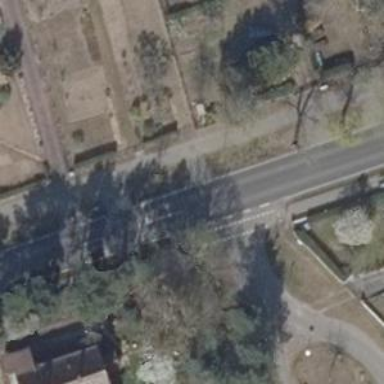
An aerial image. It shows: Residential road with asphalt surface.